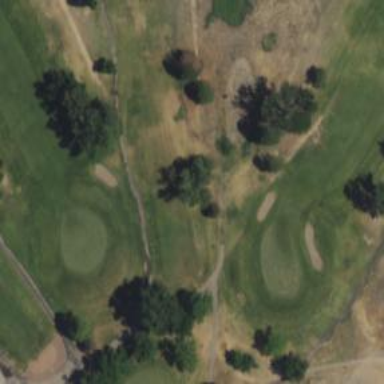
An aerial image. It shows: Golf tee.